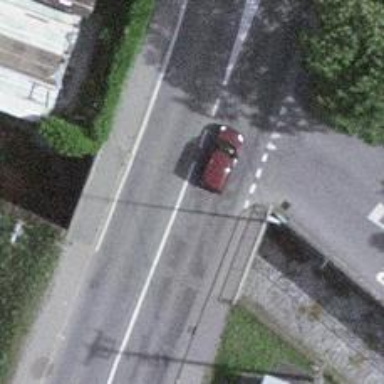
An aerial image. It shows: Asphalt road on secondary bridge.